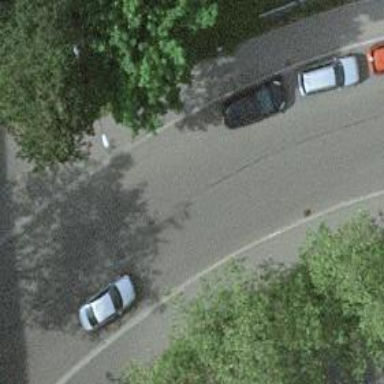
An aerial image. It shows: Residential road with separate asphalt sidewalk.